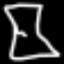
Label: hourglass